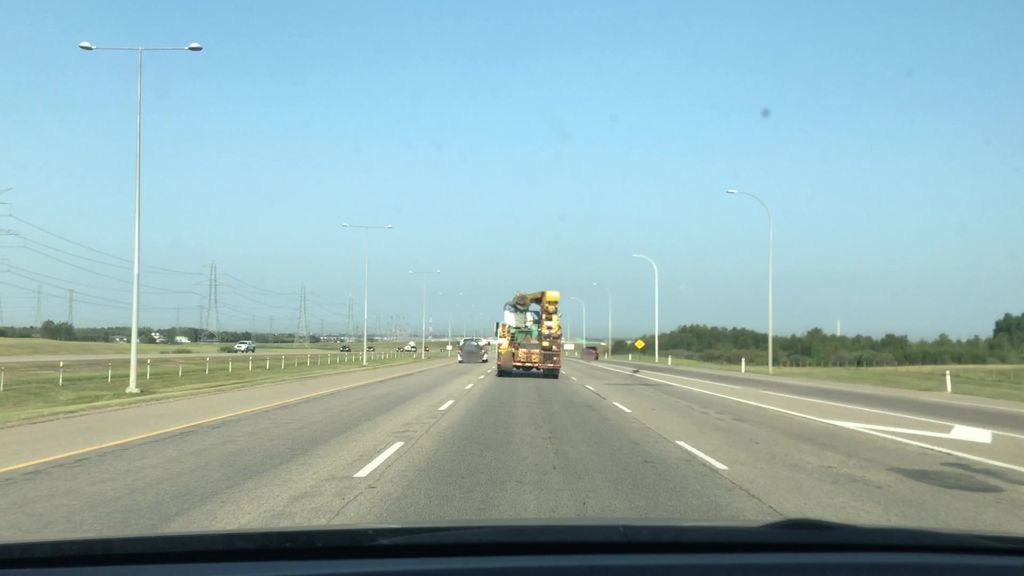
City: edmonton